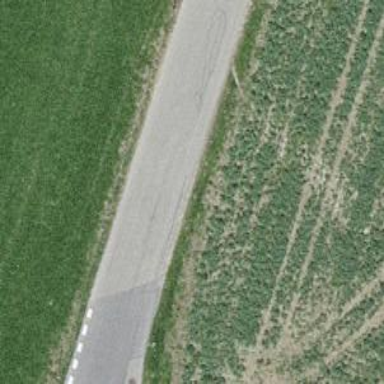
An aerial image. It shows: Unclassified road with asphalt surface.